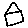
Label: house